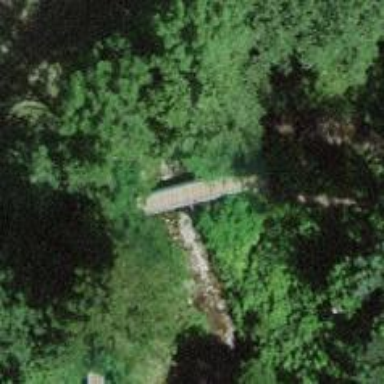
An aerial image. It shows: Path with unpaved surface that crosses over bridge.